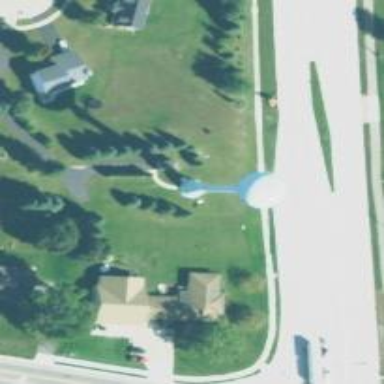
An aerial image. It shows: Water tower that is man-made.